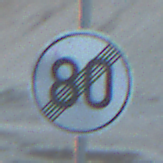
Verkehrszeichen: EndeGeschwindigkeit80
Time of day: SunriseSunset
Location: Outdoor (Beach)
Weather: PartlyCloudy
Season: NotSpecified
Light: Natural